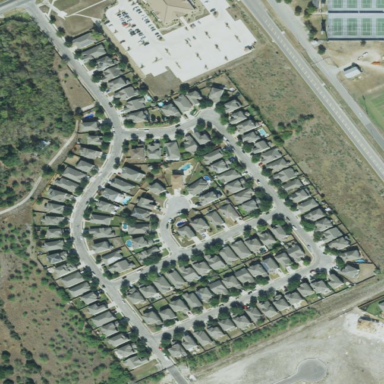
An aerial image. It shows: Residential area composed of single-family homes.